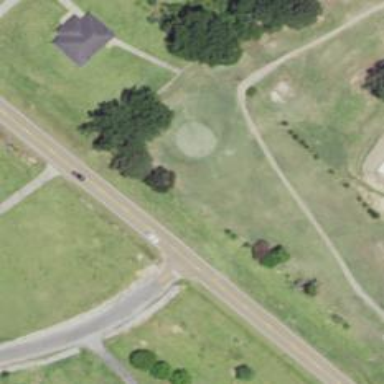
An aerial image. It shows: Golf hole.